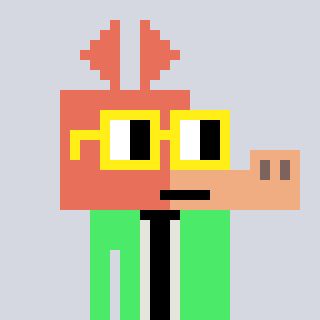
a pixel art character with square yellow glasses, a aardvark-shaped head and a teal-colored body on a cool background